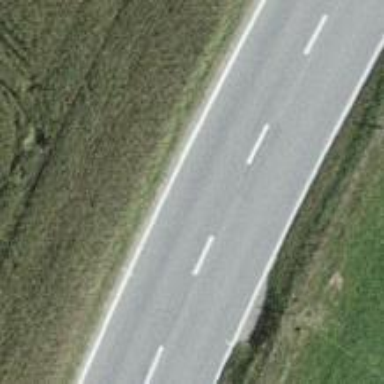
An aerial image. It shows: Secondary road.